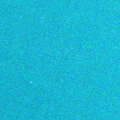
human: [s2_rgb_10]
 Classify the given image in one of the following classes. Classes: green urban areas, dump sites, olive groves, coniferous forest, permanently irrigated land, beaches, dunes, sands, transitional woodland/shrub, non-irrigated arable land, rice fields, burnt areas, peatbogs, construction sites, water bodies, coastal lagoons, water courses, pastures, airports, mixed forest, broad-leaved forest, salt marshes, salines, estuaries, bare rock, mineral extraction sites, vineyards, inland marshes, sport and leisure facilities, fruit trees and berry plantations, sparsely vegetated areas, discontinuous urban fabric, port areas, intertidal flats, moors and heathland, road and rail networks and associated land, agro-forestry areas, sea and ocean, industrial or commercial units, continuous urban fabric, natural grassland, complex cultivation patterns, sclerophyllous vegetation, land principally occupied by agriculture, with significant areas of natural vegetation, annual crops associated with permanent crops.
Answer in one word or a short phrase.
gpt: sea and ocean